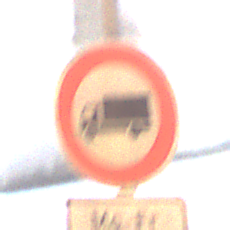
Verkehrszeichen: VerbotFuerKraftfahrzeugeUeberDreiKommaFuenfTonnen
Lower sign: ZeitangabenMitBeschraenkungAufWochentage2
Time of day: Night
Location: Outdoor (Urban)
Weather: Overcast
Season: Winter
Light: Artificial